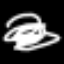
Label: squiggle